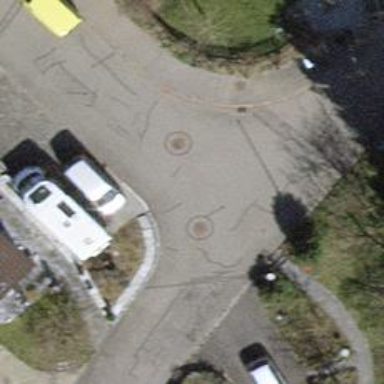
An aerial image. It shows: Turning circle on the road.